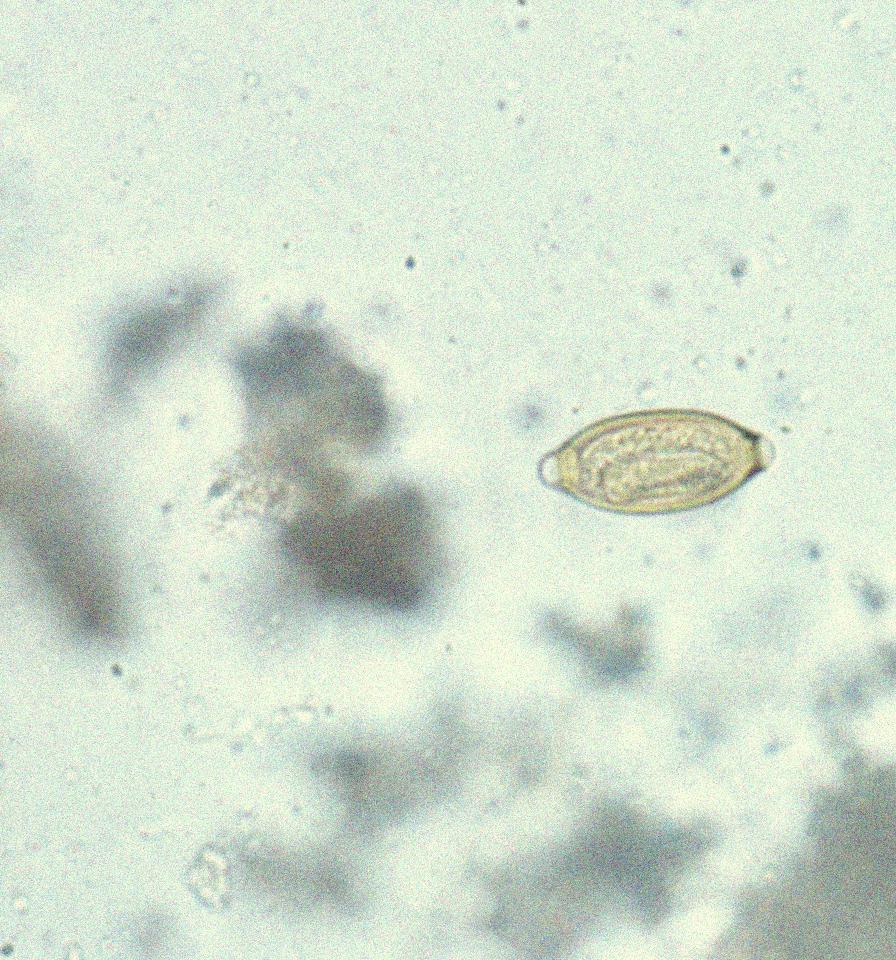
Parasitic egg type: Trichuris trichiura